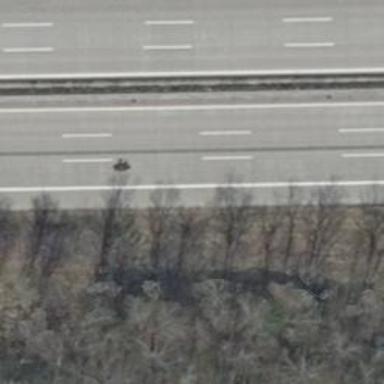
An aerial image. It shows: Motorway with concrete surface.